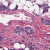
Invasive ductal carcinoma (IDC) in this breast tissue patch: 1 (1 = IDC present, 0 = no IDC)